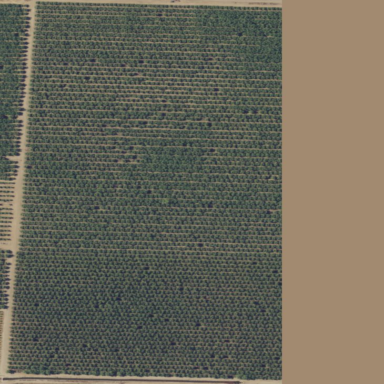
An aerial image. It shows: Almond orchard with field cropland.